Here is a 2-D grayscale rendering of raw rotating-machine vibration samples (signal-to-image). Classify the rotor condition as one of: normal, misalignment, unbalance, looseness.
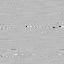
Answer: normal